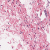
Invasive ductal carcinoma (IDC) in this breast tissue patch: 0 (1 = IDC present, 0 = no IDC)